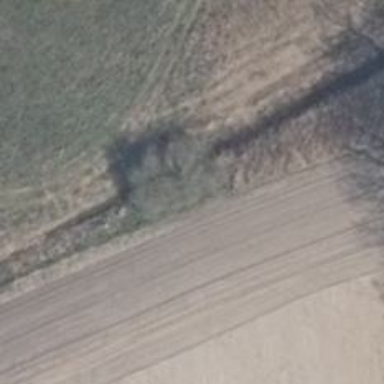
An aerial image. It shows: Deciduous tree with broadleaved leaves.